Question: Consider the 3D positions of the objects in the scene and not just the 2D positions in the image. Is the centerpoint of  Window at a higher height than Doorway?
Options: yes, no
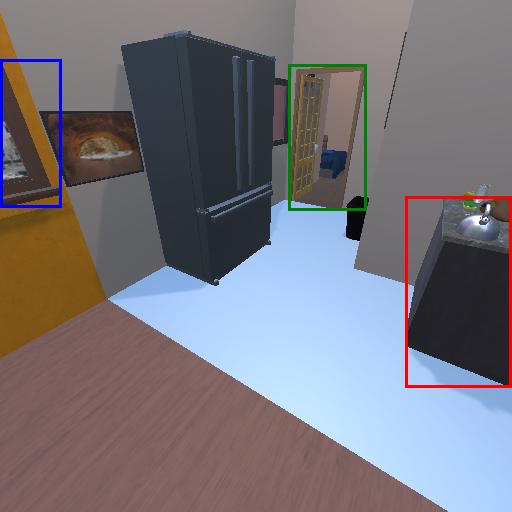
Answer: yes